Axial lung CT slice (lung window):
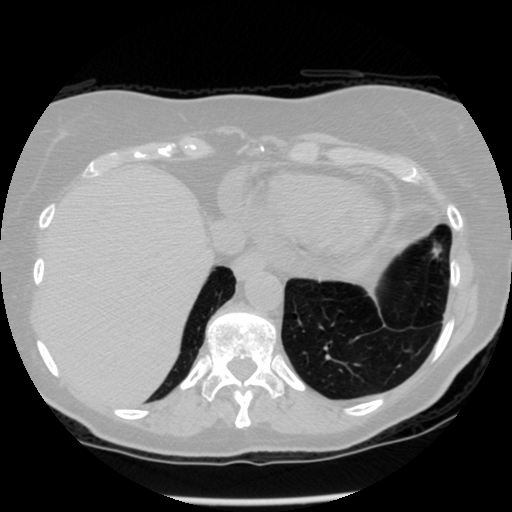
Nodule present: no